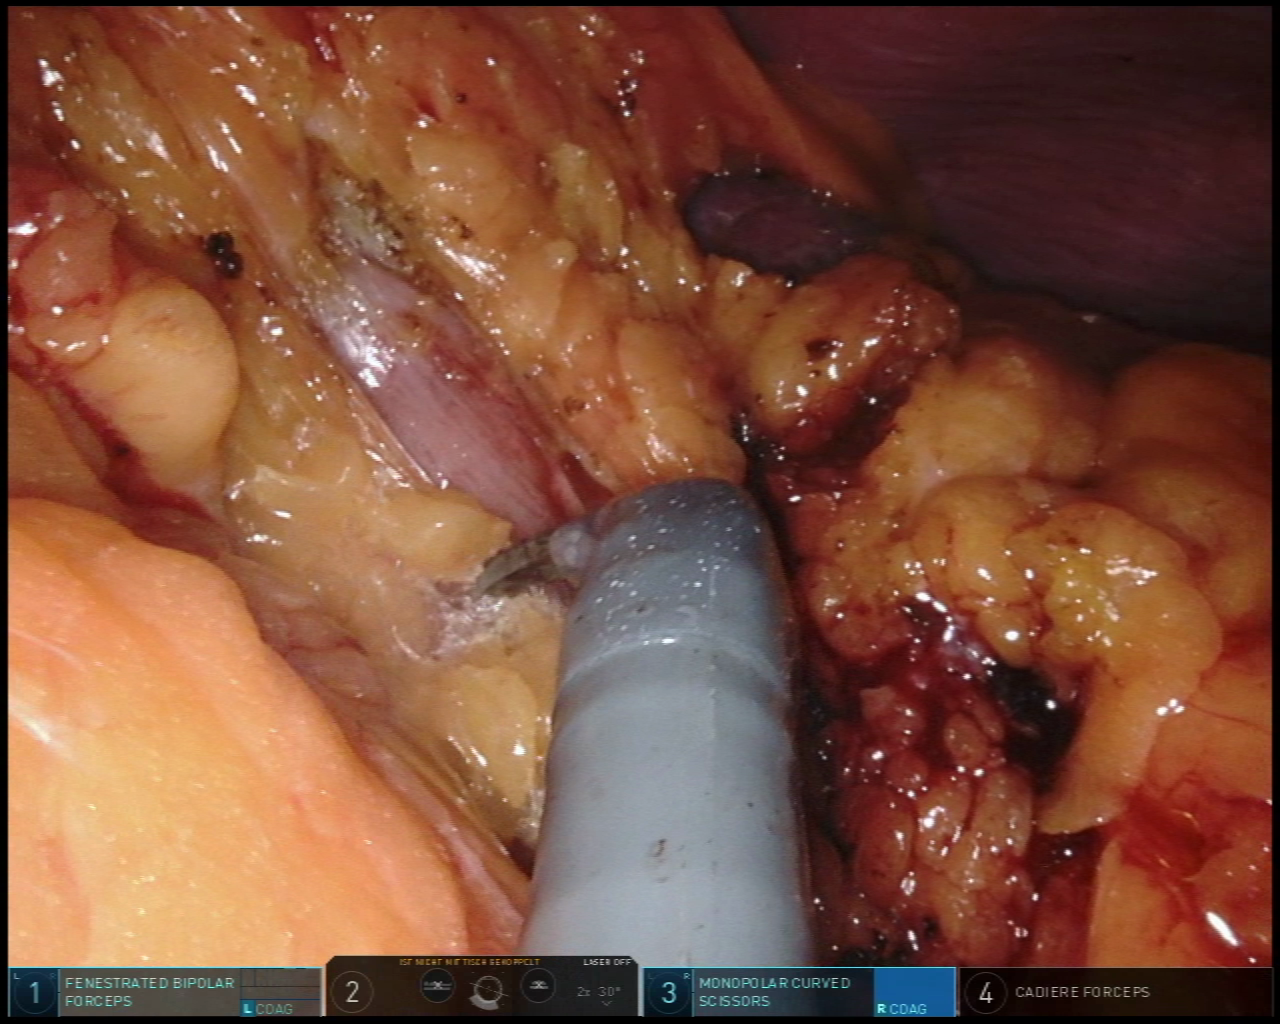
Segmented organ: spleen
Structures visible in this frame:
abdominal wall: yes
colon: no
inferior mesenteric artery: no
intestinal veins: no
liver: no
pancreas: no
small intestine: no
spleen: yes
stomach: yes
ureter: no
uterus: no
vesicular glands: no